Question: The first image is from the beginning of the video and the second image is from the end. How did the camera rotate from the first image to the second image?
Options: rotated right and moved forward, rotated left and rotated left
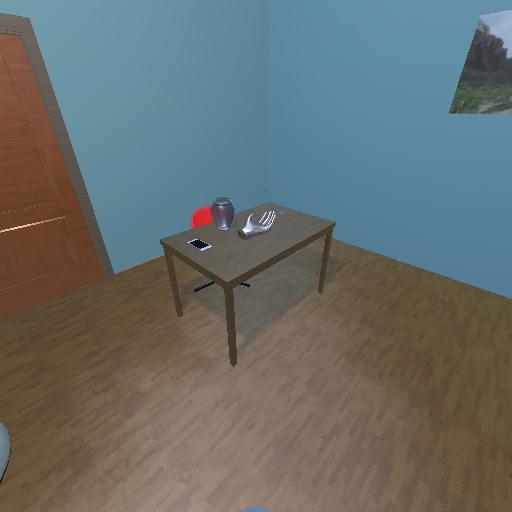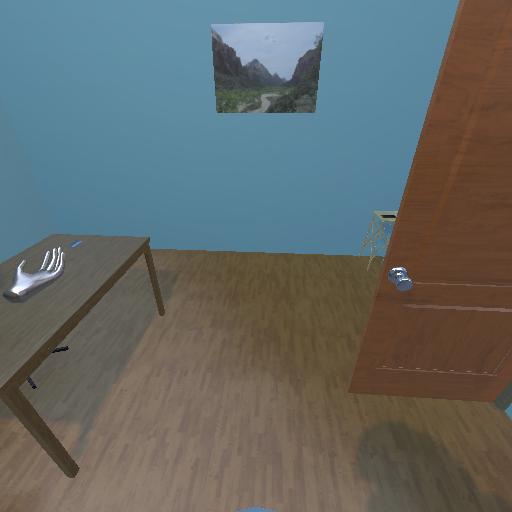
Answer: rotated right and moved forward